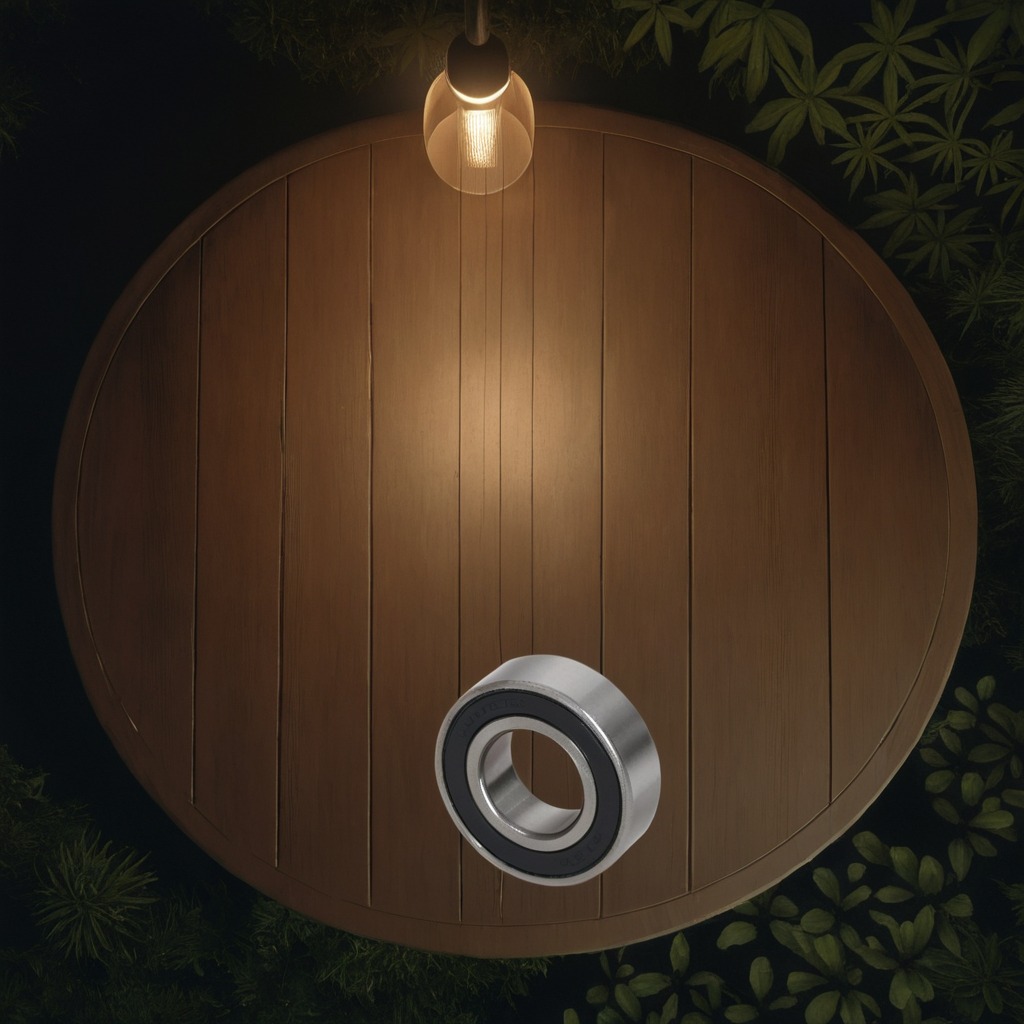
A metal ball bearing is lying on a wooden table inside a jungle field workshop tent at night.